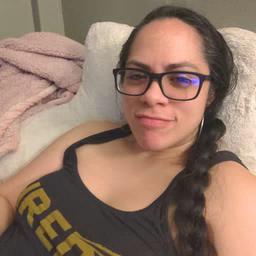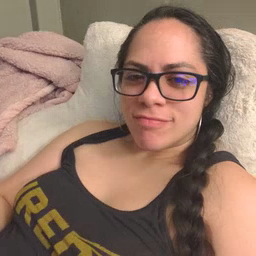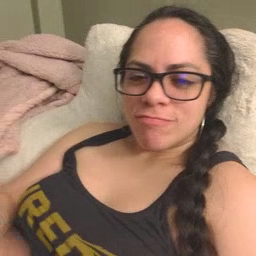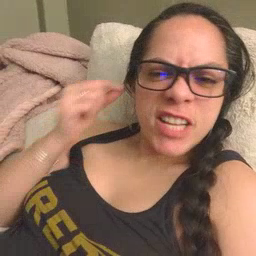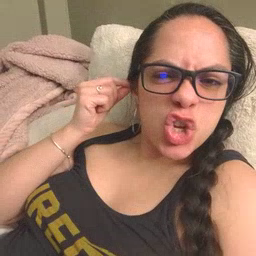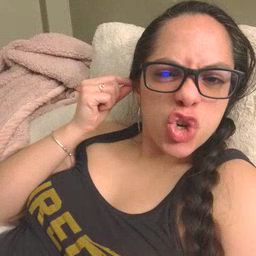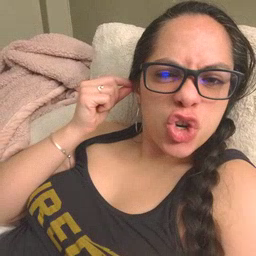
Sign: ear